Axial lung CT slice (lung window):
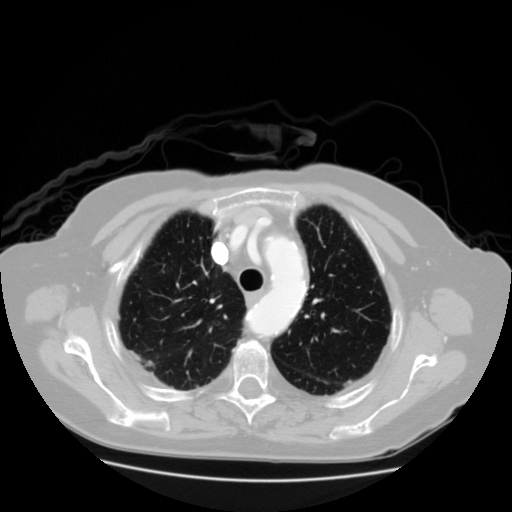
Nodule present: no